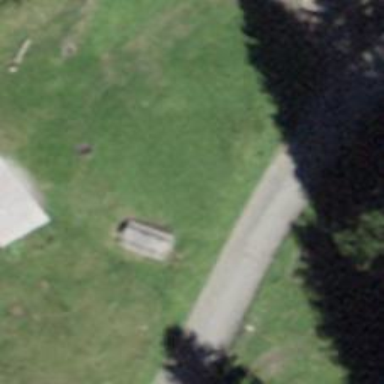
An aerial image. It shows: Picnic table located in leisure land area.